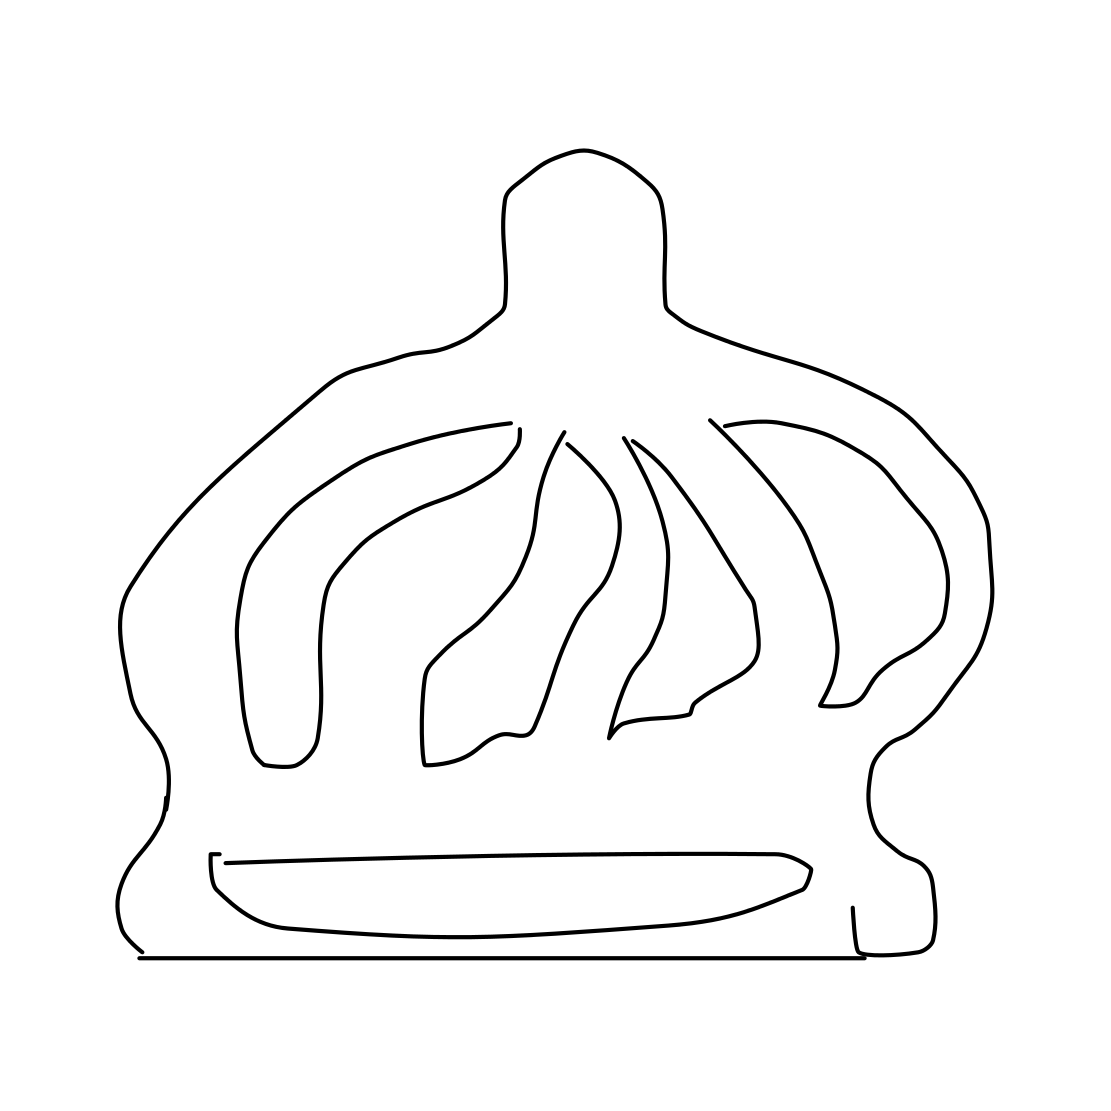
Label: crown